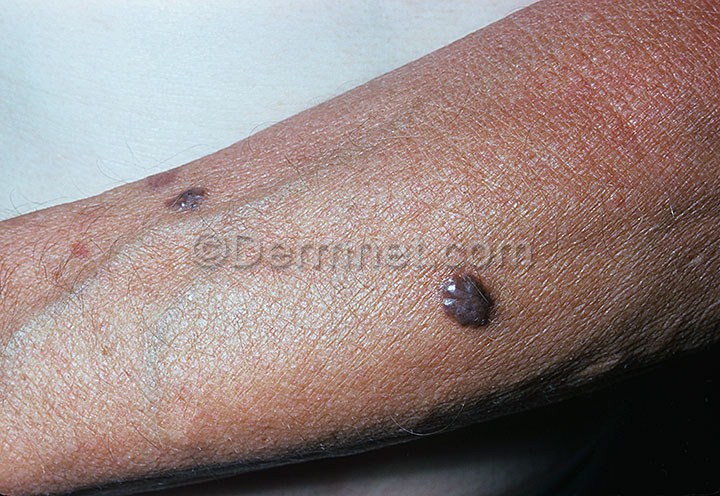
Disease: Vascular Tumors